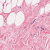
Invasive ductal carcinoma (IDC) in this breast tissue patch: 0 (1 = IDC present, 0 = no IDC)